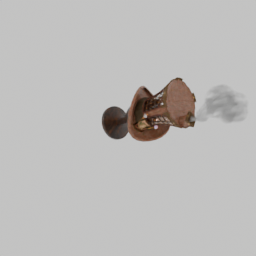
Label: people